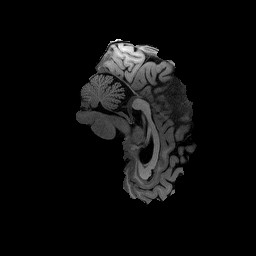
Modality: T1w
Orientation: sagittal
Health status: healthy